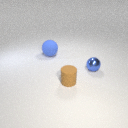
small blue metal sphere to the right of large blue rubber sphere